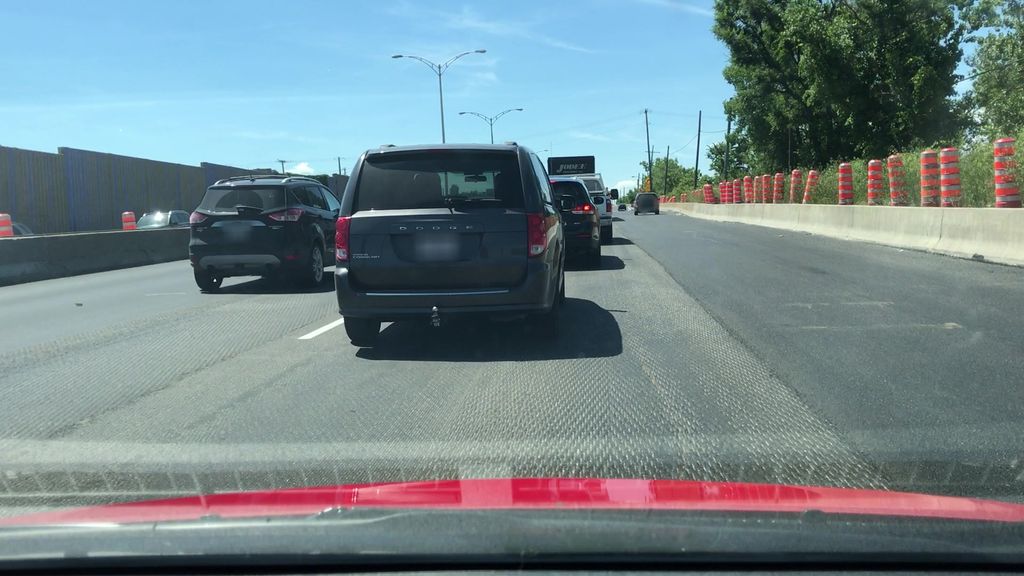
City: montreal